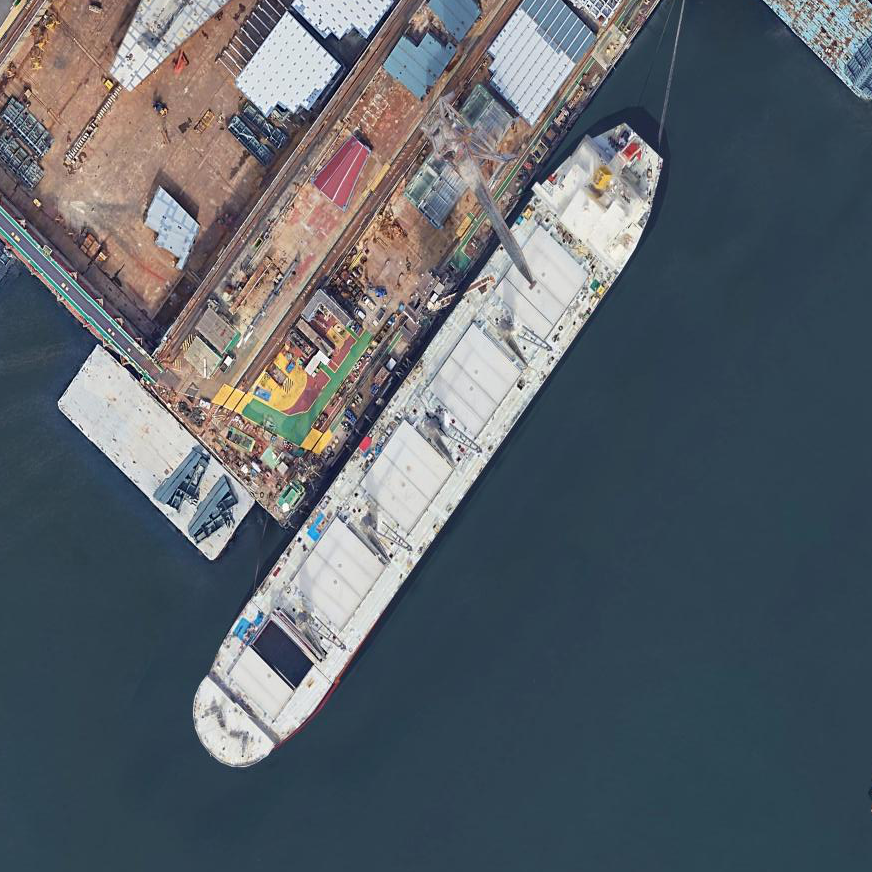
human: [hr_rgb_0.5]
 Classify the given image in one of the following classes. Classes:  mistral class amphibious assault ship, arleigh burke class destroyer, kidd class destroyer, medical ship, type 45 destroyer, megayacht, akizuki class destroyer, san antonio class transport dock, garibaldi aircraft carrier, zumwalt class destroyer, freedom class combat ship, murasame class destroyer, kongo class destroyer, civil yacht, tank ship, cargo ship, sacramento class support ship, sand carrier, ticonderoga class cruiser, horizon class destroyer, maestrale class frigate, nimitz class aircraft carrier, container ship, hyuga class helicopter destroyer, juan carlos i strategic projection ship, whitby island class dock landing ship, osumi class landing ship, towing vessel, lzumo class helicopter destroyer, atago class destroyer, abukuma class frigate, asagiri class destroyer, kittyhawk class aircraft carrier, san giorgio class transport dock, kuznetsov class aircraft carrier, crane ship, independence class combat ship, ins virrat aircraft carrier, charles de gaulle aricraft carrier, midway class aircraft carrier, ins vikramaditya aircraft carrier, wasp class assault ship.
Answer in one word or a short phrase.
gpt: Cargo ship